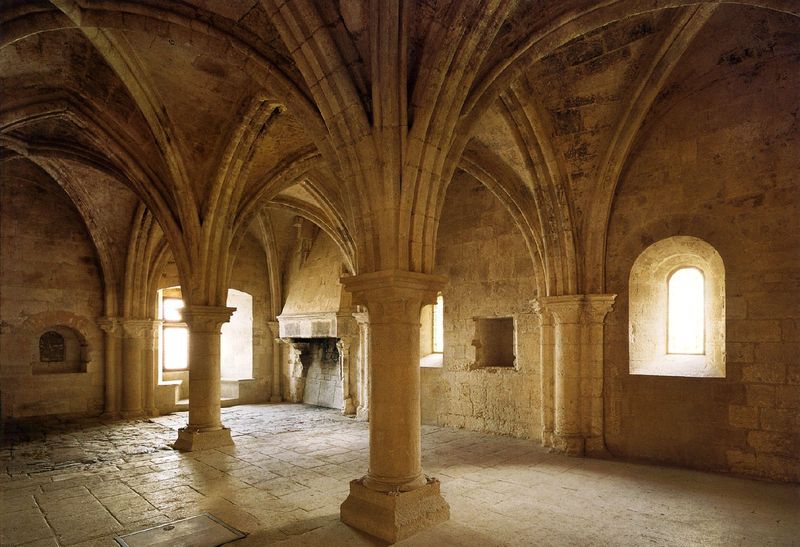
Titel: Zisterzienserabtei Silvacane
Standort: La Roque d’Anthéron, Abtei Silvacane (EU - F - Provence - Alpes - Côte-d’Azur)
Schlagwörter: dunkel, fuß, schatten, weiß, braun, fenster, frankreich, licht, pfeiler, raum, säule, säulen, zimmer, gebäude, schloss, alt, alte, band, stein, innenraum, kirche, boden, adel, decke, gotik, kamin, füße, ruhe, schrank, sitz, bogen, pflaster, fußboden, leer, mauer, bank, lciht, podest, foto, fotografie, bögen, keller, nische, gewölbe, burg, provence, kloster, festung, kapitelle, kapitell, grab, landhaus, mönch, esse, abtei, sitzbank, mausoleum, luke, wohnraum, krypta, verstrebung, strebepfeiler, sakristei, meditativ, besinnung, rundsäulen, rauchabzug, silvacane